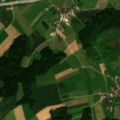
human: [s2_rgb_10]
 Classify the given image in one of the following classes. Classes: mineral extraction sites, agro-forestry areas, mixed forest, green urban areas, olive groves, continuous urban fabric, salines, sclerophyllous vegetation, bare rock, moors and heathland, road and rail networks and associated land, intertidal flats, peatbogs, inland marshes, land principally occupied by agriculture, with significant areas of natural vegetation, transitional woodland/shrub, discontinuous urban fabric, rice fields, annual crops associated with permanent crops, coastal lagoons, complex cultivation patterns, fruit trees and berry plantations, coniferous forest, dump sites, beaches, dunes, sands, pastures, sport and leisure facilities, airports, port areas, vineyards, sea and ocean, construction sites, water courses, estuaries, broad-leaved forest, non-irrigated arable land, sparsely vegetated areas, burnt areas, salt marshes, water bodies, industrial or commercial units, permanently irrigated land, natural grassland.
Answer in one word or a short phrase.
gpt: non-irrigated arable land, complex cultivation patterns, land principally occupied by agriculture, with significant areas of natural vegetation, mixed forest